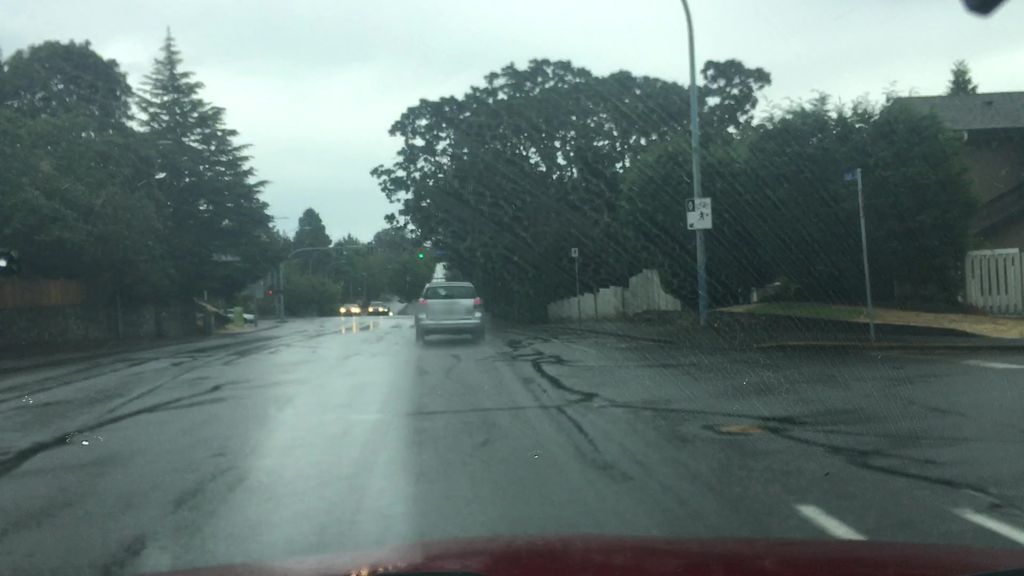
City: victoria